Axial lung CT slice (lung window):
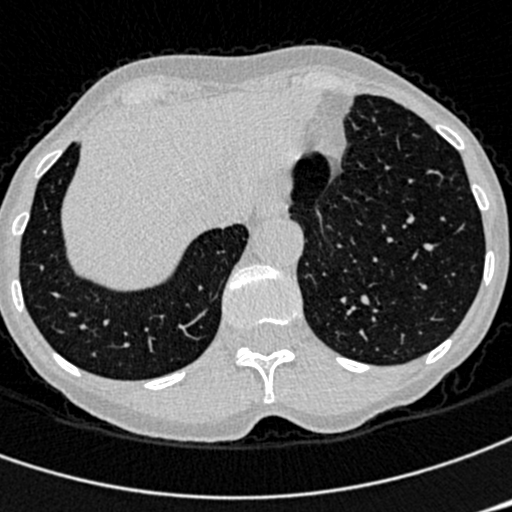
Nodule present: no